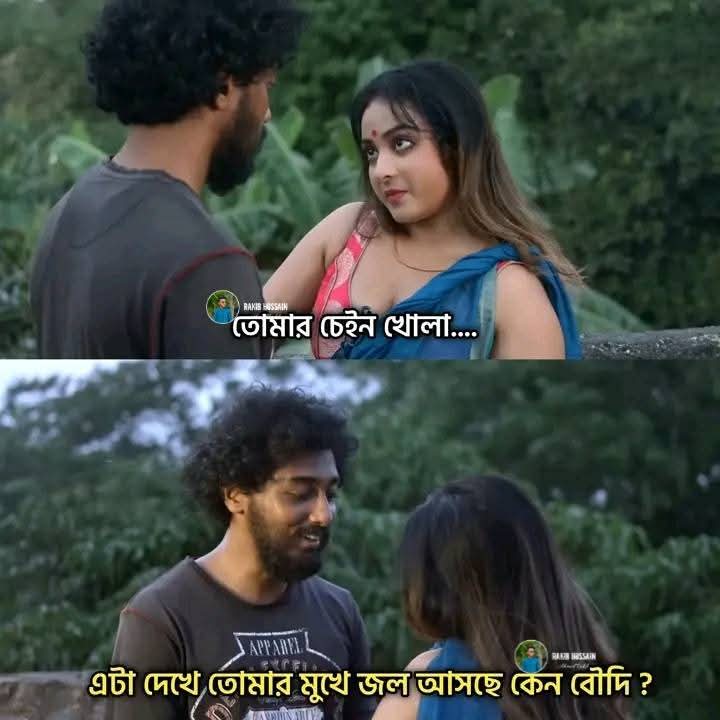
Text: তোমার চেইন খোলা....
এটা দেখে তোমার মুখে জল আসছে কেন বৌদি?
Label: Hate
Hate category: Personal Offence
Targeted group: Society